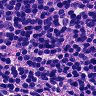
Metastatic tissue present: no